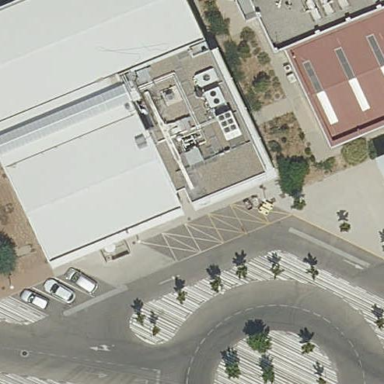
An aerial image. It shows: View of university building.